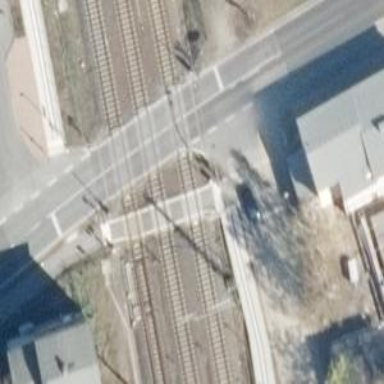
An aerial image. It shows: Railway crossing.